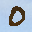
Label: 0